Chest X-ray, PA view. Patient: 42 years old, sex M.
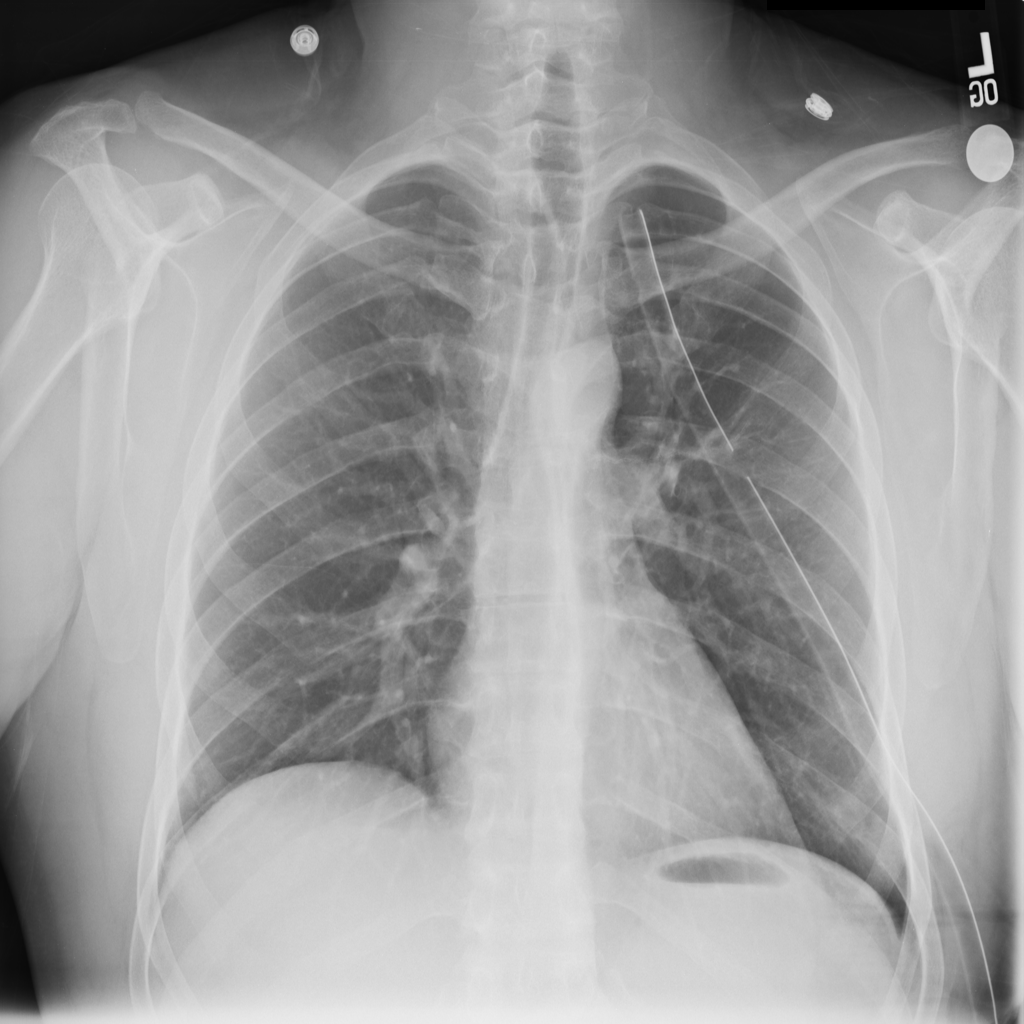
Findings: No Finding